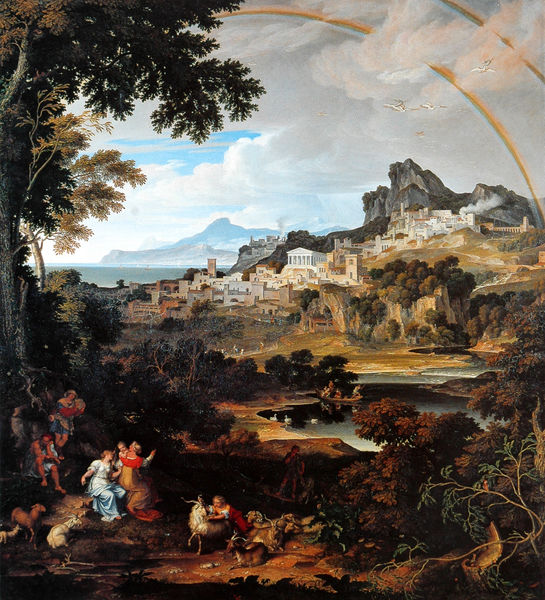
Titel: Heroische Landschaft mit Regenbogen
Künstler: Joseph Anton Koch
Standort: München
Institution: Neue Pinakothek
Schlagwörter: baum, berg, blau, blätter, dunkel, felsen, gemälde, gruppe, himmel, laub, meer, schatten, wasser, weiß, wolken, bäume, fluss, frauen, gelb, grün, landschaft, menschen, ocker, see, sitzen, stadt, teich, ufer, äste, braun, frau, hell, hintergrund, licht, männer, schwarz, szene, ölbild, gebäude, rot, tiere, weg, beige, leute, meschen, architektur, stein, horn, erde, häuser, hügel, natur, spiegelung, stamm, vögel, zweige, gewässer, pfad, insel, land, gold, pflanze, pflanzen, tanzen, wald, boot, genre, kahn, kinder, kreis, pferd, ruder, turm, weiher, stilleben, küste, schiff, ente, schwan, bogen, italien, ort, perspektive, reisig, berge, fels, gebirge, hang, steilhang, dorf, giebel, herde, massiv, nautr, enten, idylle, hafen, rundbogen, romantik, blue, columns, men, people, red, white, women, country, dress, girls, green, ladies, painting, woman, yellow, ruderboot, lciht, brown, zeigen, bucht, ozean, panorama, bögen, ruine, schaf, antike, burg, schichtung, strahlen, ideal, schwimmen, lichtung, rom, antik, cloud, clouds, rock, rocks, sky, tree, rinde, boat, girl, hill, lake, landscape, mountain, mountains, nature, ocean, sea, water, griechenland, houses, trees, village, siedlung, tränke, child, tempel, hörner, forest, grass, river, stream, plants, road, arkadien, mediterran, bood, bock, schafe, hirte, hirten, castle, animals, dog, dogs, birds, ziege, schwäne, koch, baumstumpf, children, town, athen, italy, fraune, ziegen, neue pinakothek, city, party, leaves, temple, regenbogen, agora, buildings, pitoresk, widder, deer, horse, top, rainbow, steinbock, grn, play, resting, goat, ram, sheep, lambs, humans, regenbögen, dance, giorgone, goats, rainbows, regebogen, greece, woods, mount, stake, griechenlad, baium, pillars, 1630, parthenon, #wald, swan, vulcan, athens, bazn, double rainbow, partenon, nlkml, landjschaft, atenas, athenas, vitaly, volcan, mountain top